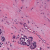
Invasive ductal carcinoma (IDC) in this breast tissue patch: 1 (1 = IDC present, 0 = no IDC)